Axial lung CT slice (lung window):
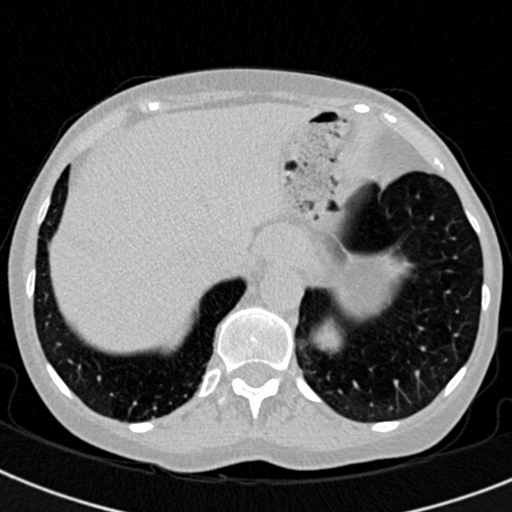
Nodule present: no